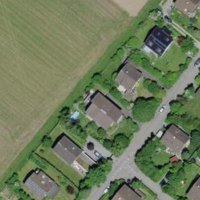
EUNIS habitat code: 54
Species observed at this site:
Corylus avellana